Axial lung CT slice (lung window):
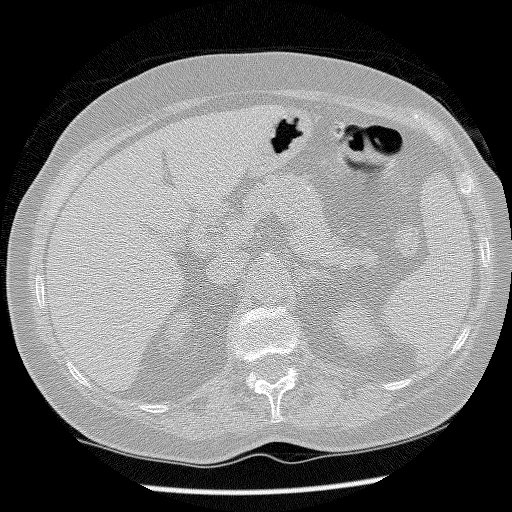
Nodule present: no